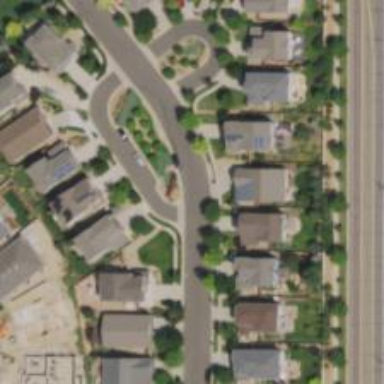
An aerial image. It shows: Residential road with sidewalk on the left.